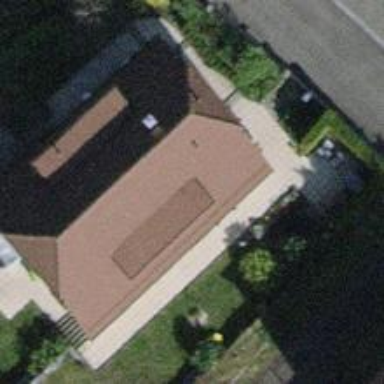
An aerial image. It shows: Building with hipped roof.